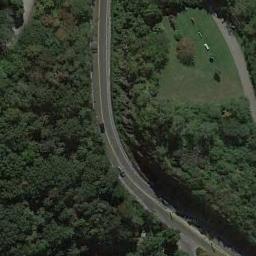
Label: freeway